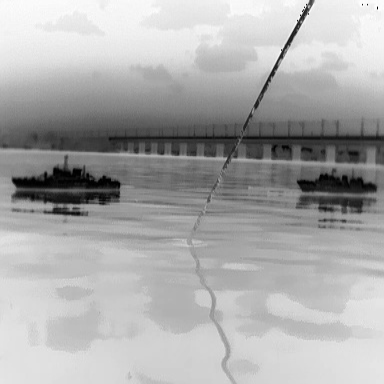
There are two warships in the infrared image.